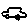
Label: car